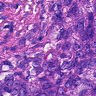
Metastatic tissue present: yes